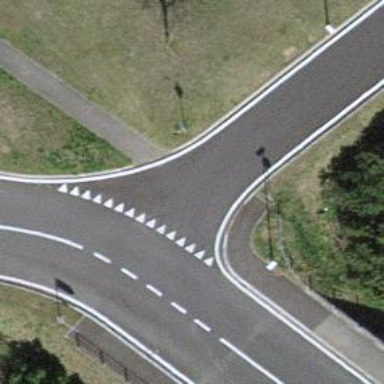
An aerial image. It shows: Road with "give way" sign.